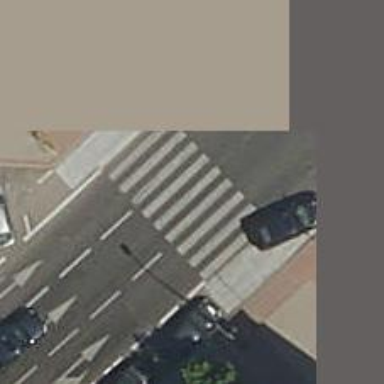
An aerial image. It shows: Crossing with traffic signals.